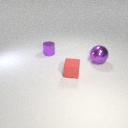
small red rubber cube to the left of large purple metal sphere